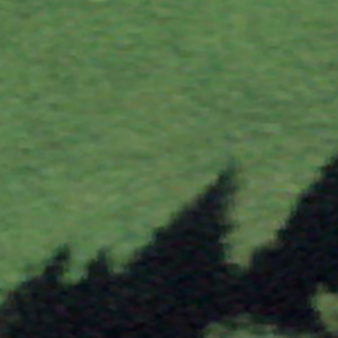
Label: other